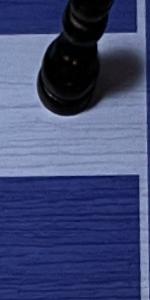
Label: Empty